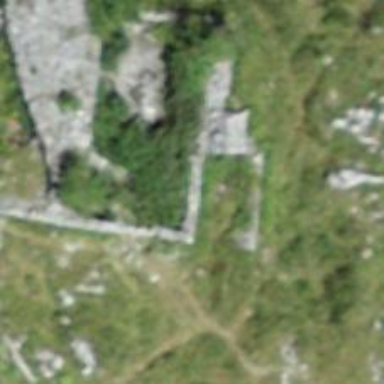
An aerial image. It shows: Scene of historic ruins.